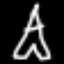
Label: The Eiffel Tower